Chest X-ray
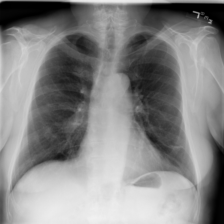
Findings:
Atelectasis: positive
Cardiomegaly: negative
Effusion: negative
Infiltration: negative
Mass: negative
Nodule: negative
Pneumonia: negative
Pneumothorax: negative
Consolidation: negative
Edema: negative
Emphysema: negative
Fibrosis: negative
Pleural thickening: negative
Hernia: negative